Question: I want to exectute the following query:
'''
SELECT *
FROM 'bm_tracking'
WHERE 'oid' IN
(SELECT 'oid'
FROM 'bm_tracking'
GROUP BY 'oid' HAVING COUNT(*) >1)
'''
The subquery:
'''
SELECT 'oid'
FROM 'bm_tracking'
GROUP BY 'oid'
HAVING COUNT( * ) >1
'''
executes in 0.0525 secs
The whole query "stucks" (still processing after 3 minutes...). Column 'oid' is indexed.
Table 'bm_tracking' contains around 64k rows.
What could be the reason for this "stuck"?
[Edit: Upon request]
'''
CREATE TABLE 'bm_tracking' (
'id' int(11) NOT NULL AUTO_INCREMENT,
'oid' varchar(10) NOT NULL,
'trk_main' varchar(50) NOT NULL,
'tracking' varchar(50) NOT NULL,
'label' text NOT NULL,
'void' int(11) NOT NULL DEFAULT '0',
'created' timestamp NOT NULL DEFAULT CURRENT_TIMESTAMP,
PRIMARY KEY ('id'),
KEY 'oid' ('oid'),
KEY 'trk_main' ('trk_main'),
KEY 'tracking' ('tracking'),
KEY 'created' ('created')
) ENGINE=MyISAM AUTO_INCREMENT=63331 DEFAULT CHARSET=latin1
'''
[Execution Plan]

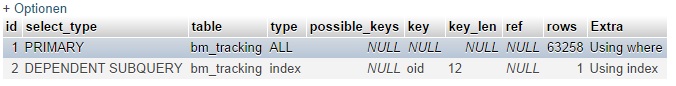
Answer: Generally exists 'EXISTS' faster than 'IN' so you can try this and see if it executes better for you
'''
SELECT *
FROM 'bm_tracking' bt
WHERE EXISTS
( SELECT 1
FROM 'bm_tracking' bt1
WHERE bt.oid = bt1.oid
GROUP BY 'oid'
HAVING COUNT(*) >1
)
'''
### EDIT:
if you notice from the EXPLAIN you posted... the IN() is considered as a DEPENDENT SUBQUERY which is a correlated subquery... meaning that for every row in the table all rows in the table are pulled and compared... so for example 1000 rows in the table would mean 1000 * 1000 = 1 million comparisons -- thats why its taking such a long time